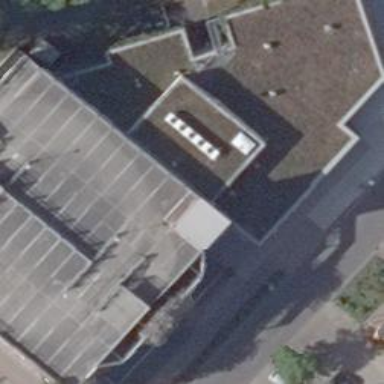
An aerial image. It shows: Cinema.